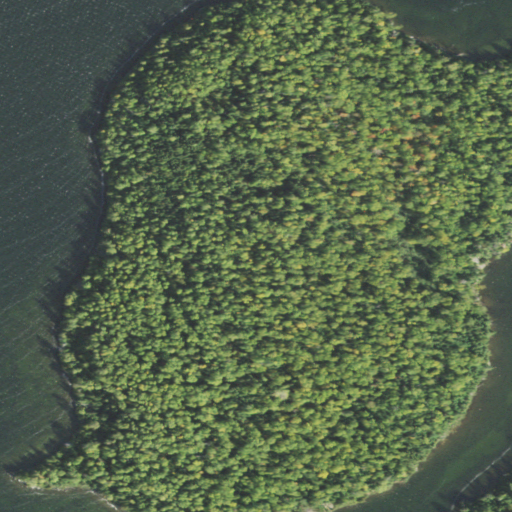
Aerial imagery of island in Minnesota named East Island containing mixed forest, open water, evergreen forest, herbaceous wetlands, grassland, and woody wetlands